Question: I am dynamically adding items to my JPanel through an 'ArrayList<Items>'. Basically the items object looks like that:
'''
public class Item {
private JComponent component;
private String functionality;
public Item(JComponent component, String functionality) {
super();
this.component = component;
this.functionality = functionality;
}
public JComponent getComponent() {
return component;
}
public void setComponent(JComponent component) {
this.component = component;
}
public String getFunctionality() {
return functionality;
}
public void setFunctionality(String functionality) {
this.functionality = functionality;
}
}
'''
Here I am adding my buttons dynamically: (try the example out if you want)
'''
public class minimumExample extends JFrame {
private JButton addItem;
private JComboBox itemBox;
private String[] itemSelect = { "test1", "test2" };
private JPanel addUpperPane;
private JPanel addLowerPane;
private ArrayList<Item> displayedItems = new ArrayList<Item>();
private JButton upButton;
private JButton downButton;
private JButton deleteButton;
public void createControlPane() {
addUpperPane = new JPanel();
addLowerPane = new JPanel(new GridLayout(0, 1));
addItem = new JButton("Add item");
upButton = new JButton("Up");
downButton = new JButton("Down");
deleteButton = new JButton("Delete");
itemBox = new JComboBox(itemSelect);
addItem.addActionListener(new ActionListener() {
@Override
public void actionPerformed(ActionEvent e) {
if(itemBox.getSelectedItem().toString().equals("test1")) {
displayedItems.add(new Item( new ButtonComp().butt(), "test1"));
validate();
repaint();
}
if(itemBox.getSelectedItem().toString().equals("test2")) {
displayedItems.add(new Item( new LabelComp().label(), "test2"));
validate();
repaint();
}
for (int i = 0; i < displayedItems.size(); i++) {
addLowerPane.add(displayedItems.get(i).getComponent());
validate();
repaint();
}
}
});
addUpperPane.add(itemBox, BorderLayout.EAST);
addUpperPane.add(addItem, BorderLayout.WEST);
addUpperPane.add(new JLabel(" | "), BorderLayout.WEST);
addUpperPane.add(upButton, BorderLayout.WEST);
addUpperPane.add(downButton, BorderLayout.WEST);
addUpperPane.add(deleteButton, BorderLayout.WEST);
addUpperPane.add(new JSeparator(JSeparator.HORIZONTAL));
//put everything together
add(addUpperPane, BorderLayout.NORTH);
add(addLowerPane, BorderLayout.SOUTH);
repaint();
}
private void makeLayout() {
setTitle("Test App");
setLayout(new BorderLayout());
setPreferredSize(new Dimension(1000, 500));
createControlPane();
setDefaultCloseOperation(JFrame.EXIT_ON_CLOSE);
pack();
setVisible(true);
}
/**
* starts the GUI
*/
public void start() {
javax.swing.SwingUtilities.invokeLater(new Runnable() {
public void run() {
makeLayout();
}
});
}
public static void main(String[] args) throws IOException {
minimumExample ex = new minimumExample();
ex.start();
}
public class ButtonComp extends Component {
public JPanel butt() {
JPanel panel = new JPanel();
JButton button = new JButton("Test1");
JCheckBox check = new JCheckBox();
panel.add(button);
panel.add(check);
return panel;
}
}
public class LabelComp extends Component {
public JPanel label() {
JPanel panel = new JPanel();
JLabel label = new JLabel("Test2");
JCheckBox check = new JCheckBox();
panel.add(label);
panel.add(check);
return panel;
}
}
}
'''
The program basically looks like that:

My problem is that the buttons 'Up, Down and Delete' do not work, because I do not know how to get the selected element from the pane to delete it from the list where all components are in. Any recommendations on how to make this work?
I really appreciate your answer!
I changed my code your specifications @cghislai but it does not work. Try it out yourself:
'''
import java.awt.BorderLayout;
import java.awt.Component;
import java.awt.Dimension;
import java.awt.GridLayout;
import java.awt.event.ActionEvent;
import java.awt.event.ActionListener;
import java.io.IOException;
import java.util.ArrayList;
import java.util.Iterator;
import java.util.List;
import javax.swing.JButton;
import javax.swing.JCheckBox;
import javax.swing.JComboBox;
import javax.swing.JFrame;
import javax.swing.JLabel;
import javax.swing.JPanel;
import javax.swing.JSeparator;
public class minimumExample extends JFrame {
private JButton addItem;
private JComboBox itemBox;
private String[] itemSelect = { "test1", "test2" };
private JPanel addUpperPane;
private JPanel addLowerPane;
private List<CheckableItem> displayedItems = new ArrayList<CheckableItem>();
private JButton upButton;
private JButton downButton;
private JButton deleteButton;
public void createControlPane() {
addUpperPane = new JPanel();
addLowerPane = new JPanel(new GridLayout(0, 1));
addItem = new JButton("Add item");
upButton = new JButton("Up");
downButton = new JButton("Down");
deleteButton = new JButton("Delete");
itemBox = new JComboBox(itemSelect);
addItem.addActionListener(new ActionListener() {
@Override
public void actionPerformed(ActionEvent e) {
if(itemBox.getSelectedItem().toString().equals("test1")) {
ButtonComp butt = new ButtonComp();
butt.init();
displayedItems.add(butt);
validate();
repaint();
}
if(itemBox.getSelectedItem().toString().equals("test2")) {
// displayedItems.add(new CopyOfItem( new LabelComp(), "test2"));
validate();
repaint();
}
for (int i = 0; i < displayedItems.size(); i++) {
addLowerPane.add(displayedItems.get(i).getComponent());
validate();
repaint();
}
}
});
deleteButton.addActionListener(new ActionListener() {
@Override
public void actionPerformed(ActionEvent arg0) {
Iterator<CheckableItem> it = displayedItems.iterator();
while (it.hasNext()) {
CheckableItem next = it.next();
if (next.isSelected()) {
addLowerPane.remove(next.getComponent());
it.remove();
continue;
}
}
}
});
addUpperPane.add(itemBox, BorderLayout.EAST);
addUpperPane.add(addItem, BorderLayout.WEST);
addUpperPane.add(new JLabel(" | "), BorderLayout.WEST);
addUpperPane.add(upButton, BorderLayout.WEST);
addUpperPane.add(downButton, BorderLayout.WEST);
addUpperPane.add(deleteButton, BorderLayout.WEST);
addUpperPane.add(new JSeparator(JSeparator.HORIZONTAL));
//put everything together
add(addUpperPane, BorderLayout.NORTH);
add(addLowerPane, BorderLayout.SOUTH);
repaint();
}
private void makeLayout() {
setTitle("Test App");
setLayout(new BorderLayout());
setPreferredSize(new Dimension(1000, 500));
createControlPane();
setDefaultCloseOperation(JFrame.EXIT_ON_CLOSE);
pack();
setVisible(true);
}
/**
* starts the GUI
*/
public void start() {
javax.swing.SwingUtilities.invokeLater(new Runnable() {
public void run() {
makeLayout();
}
});
}
public static void main(String[] args) throws IOException {
minimumExample ex = new minimumExample();
ex.start();
}
public abstract class CheckableItem {
protected JCheckBox check;
public boolean isSelected() {
return check.isSelected();
}
public abstract Component getComponent();
}
public class ButtonComp extends CheckableItem {
JPanel panel = new JPanel();
public void init() {
JButton button = new JButton("Test1");
check = new JCheckBox();
panel.add(button);
panel.add(check);
}
@Override
public Component getComponent() {
return panel;
}
}
public class LabelComp extends JPanel {
public void label() {
// JPanel panel = new JPanel();
JLabel label = new JLabel("Test2");
JCheckBox check = new JCheckBox();
add(label);
add(check);
}
}
}
'''
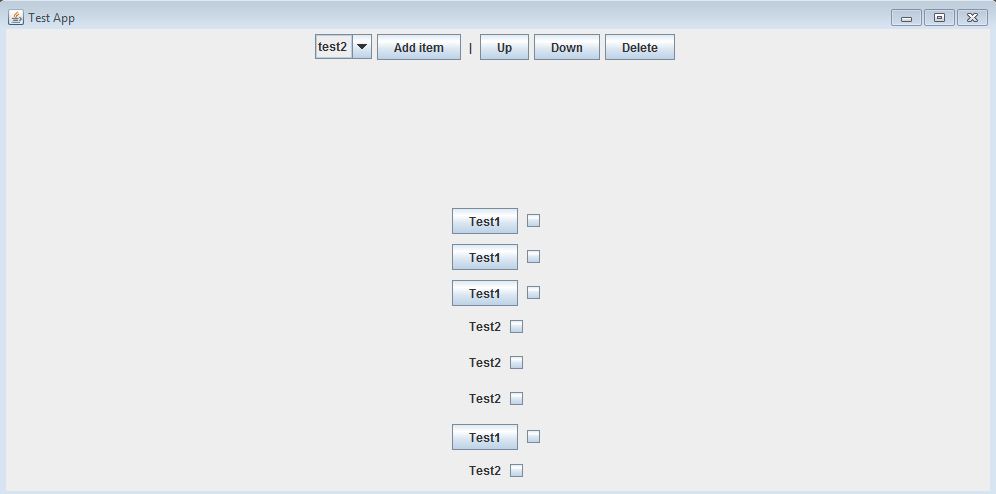
Answer: You need to traverse all your items, check if the item checkbox is selected, if this is the case, remove your item from the panel. I would make an abstract CheckableItem class with a getter to the JCheckbox and the Component. Then, for each of you item, if the checkbox is selected, remove the component from the parent.
'''
public abstract class CheckableItem {
protected JCheckbox checkbox;
public boolean isSelected() {
return checkbox.isSelected();
}
public abstract Component getComponent();
}
public class ButtonComp extends CheckableItem {
private Panel panel;
public void init() {
checkbox = new JCheckbox;
panel = new JPanel();
panel.add(new JButton());
panel.add(checkbox);
}
public Component getComponent() {
return panel;
}
}
'''
Then to keep track of your items:
'''
private List<CheckableItem> items = new ArrayList<>();
// ...
ButtonComp comp = new ButtonComp();
comp.init();
items.add(comp);
'''
Then to remove all checked:
'''
Iterator<CheckbleItem> it = items.iterator();
while (it.hasNext()) {
CheckableItem next = it.next();
if (next.isSelected()) {
mainPanel.remove(next.getComponent());
it.remove();
continue;
}
}
'''